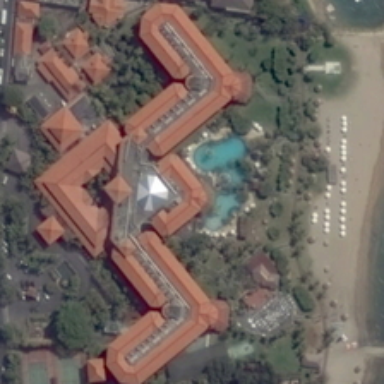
Many green trees and several red buildings with a swimming pool is near a beach in a resort .